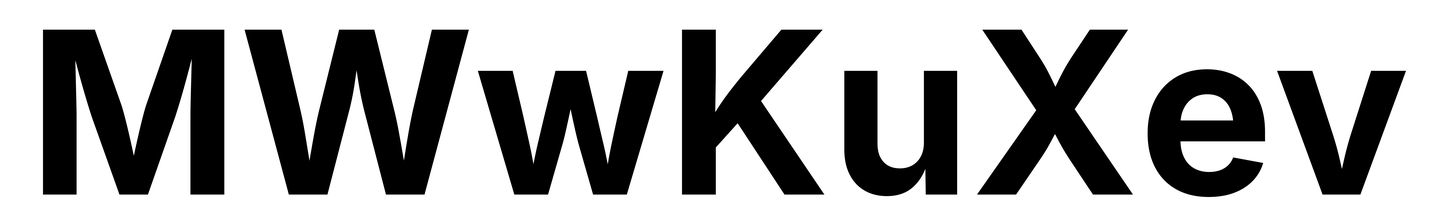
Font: Inter_Bold